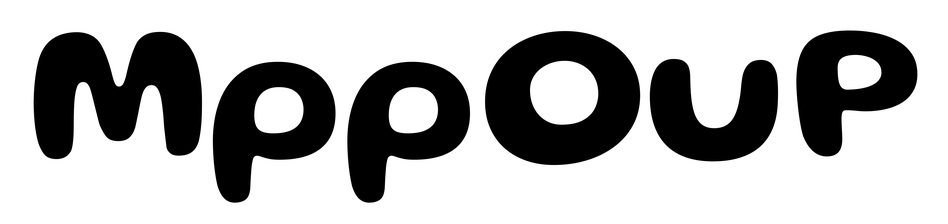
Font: Gluten_SemiBold